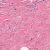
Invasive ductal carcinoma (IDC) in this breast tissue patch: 0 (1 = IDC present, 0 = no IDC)